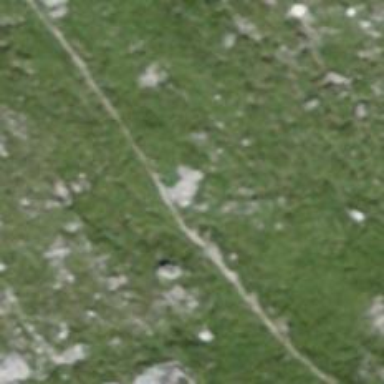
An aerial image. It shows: Rocky path.